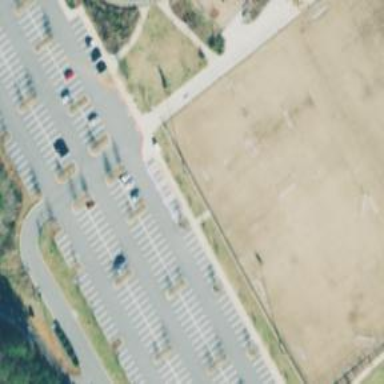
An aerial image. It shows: Soccer pitch designated for leisure and sports activities.